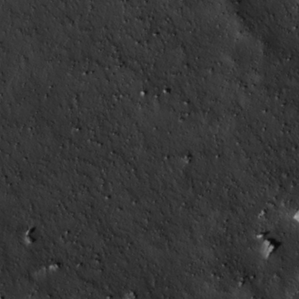
Label: non_frost